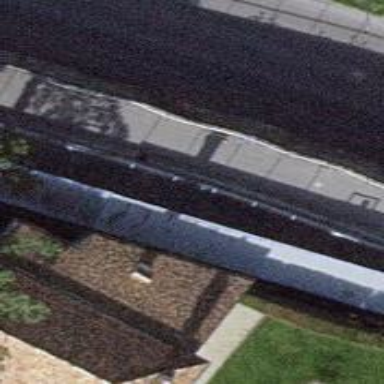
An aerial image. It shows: Shed designated for bicycle parking.